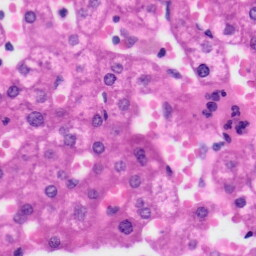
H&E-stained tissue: Liver